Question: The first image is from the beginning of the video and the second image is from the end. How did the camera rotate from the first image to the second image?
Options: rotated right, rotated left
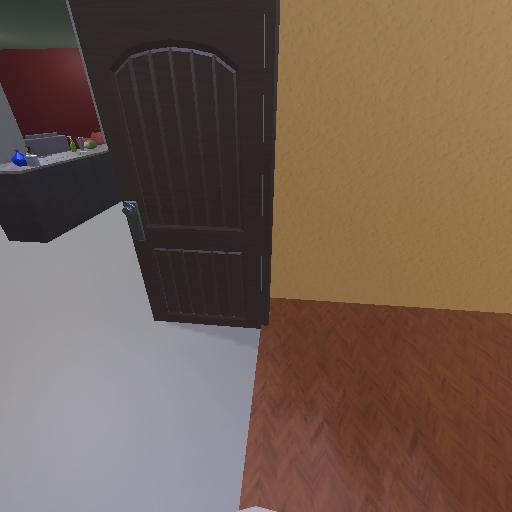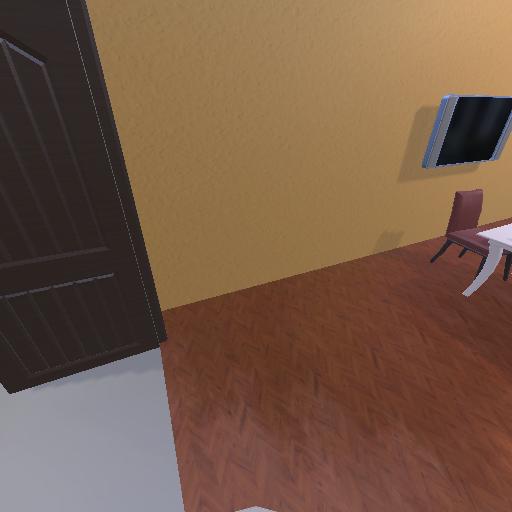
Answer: rotated right